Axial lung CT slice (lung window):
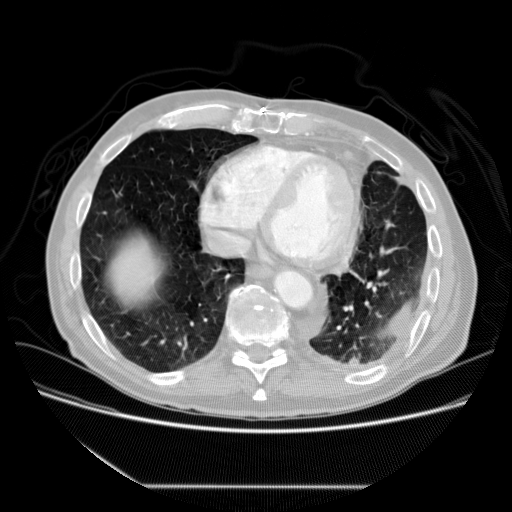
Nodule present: yes
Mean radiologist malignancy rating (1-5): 2